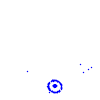
Particle: electron